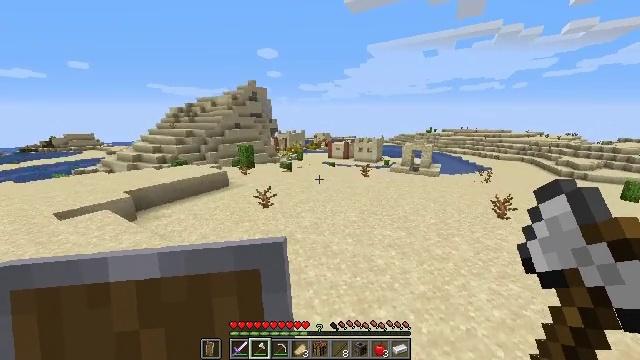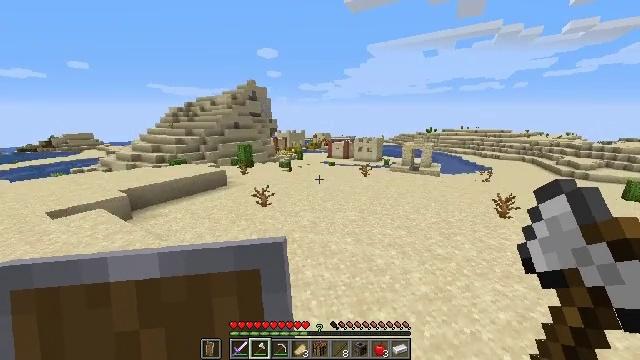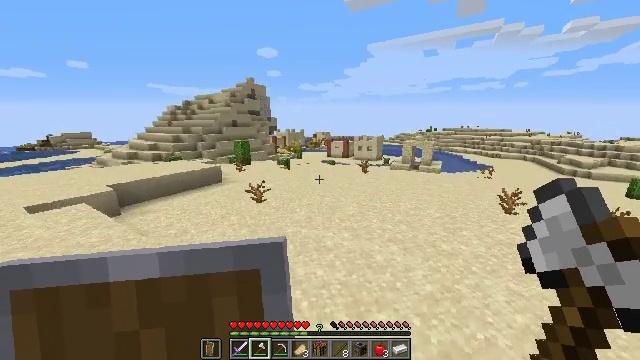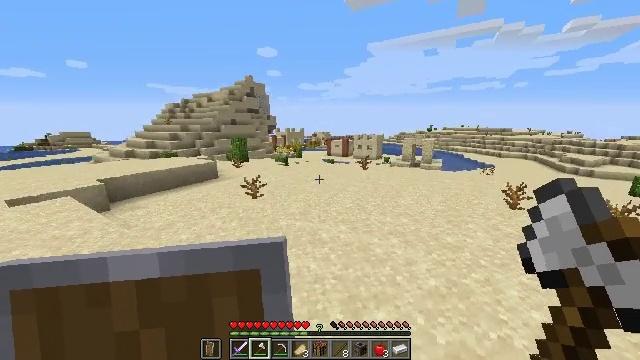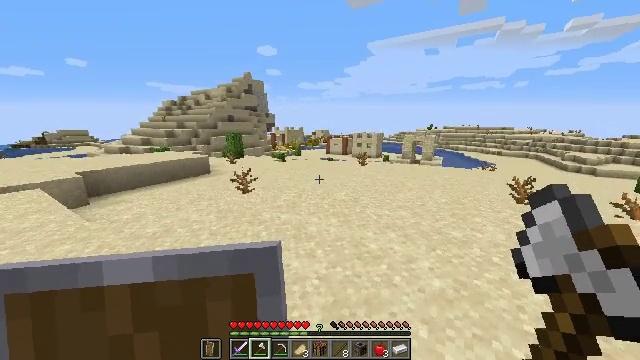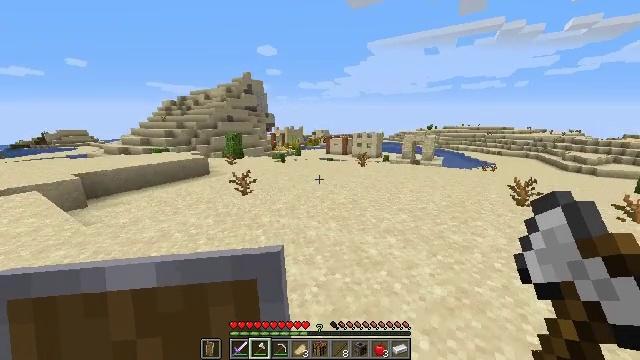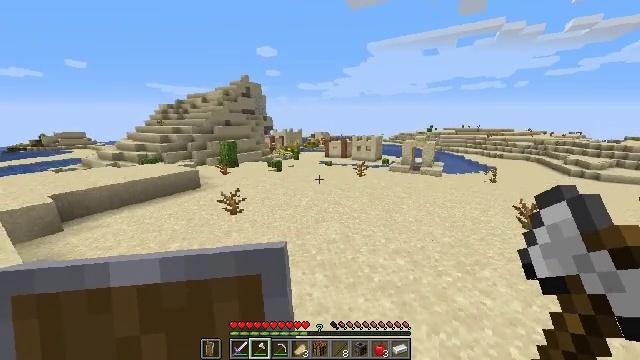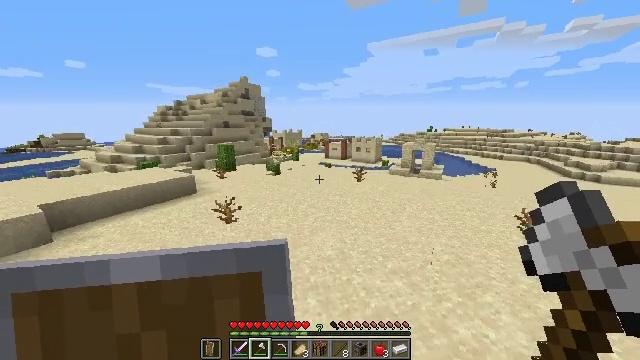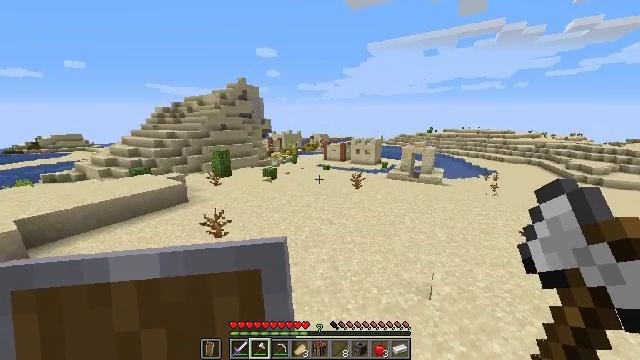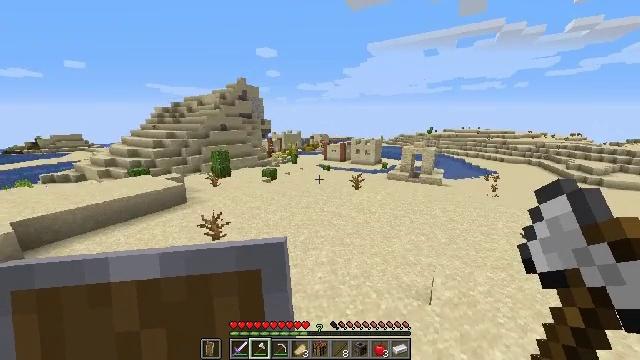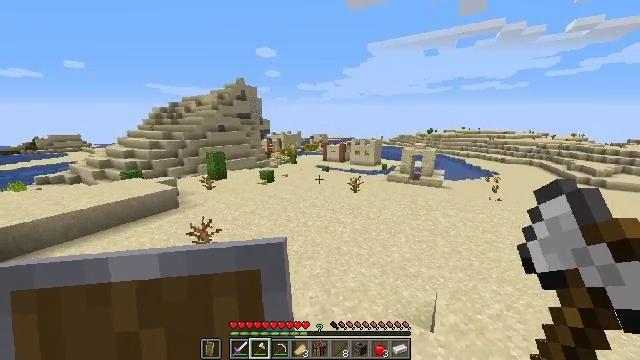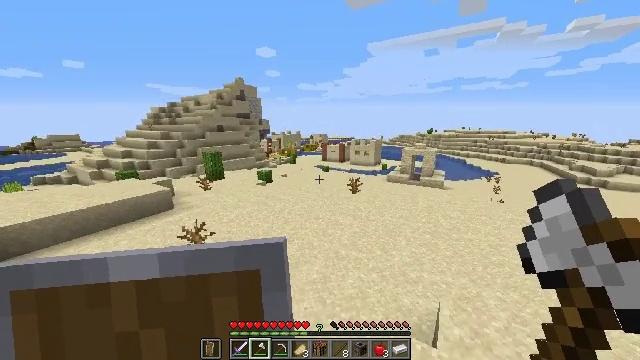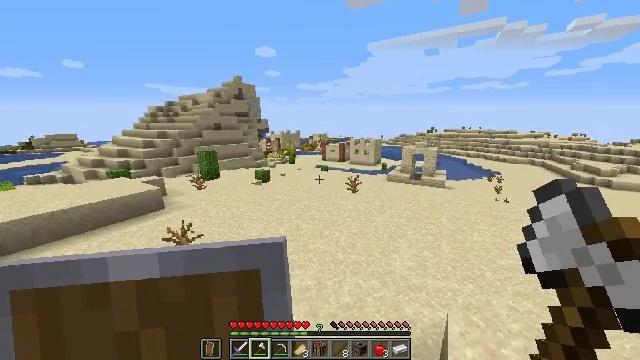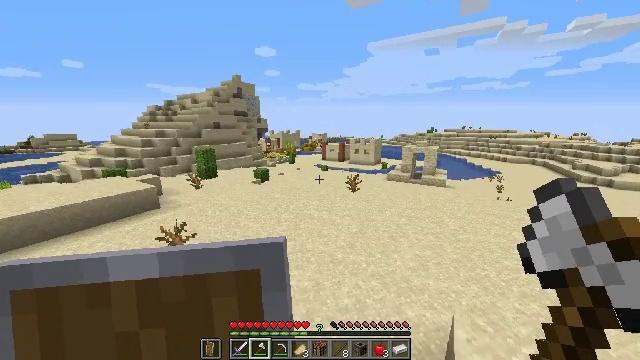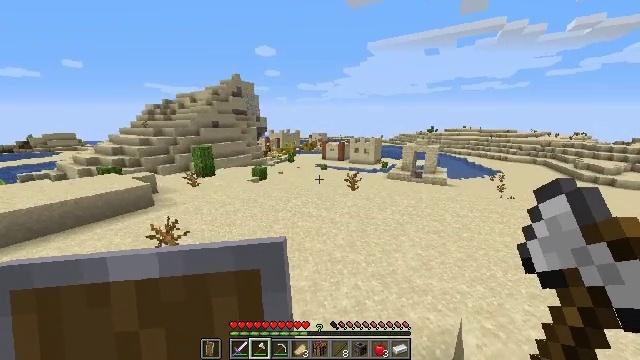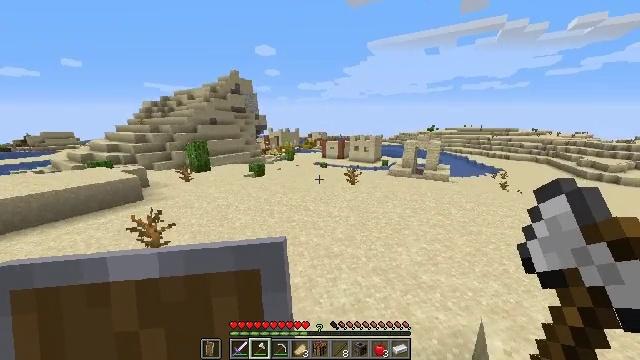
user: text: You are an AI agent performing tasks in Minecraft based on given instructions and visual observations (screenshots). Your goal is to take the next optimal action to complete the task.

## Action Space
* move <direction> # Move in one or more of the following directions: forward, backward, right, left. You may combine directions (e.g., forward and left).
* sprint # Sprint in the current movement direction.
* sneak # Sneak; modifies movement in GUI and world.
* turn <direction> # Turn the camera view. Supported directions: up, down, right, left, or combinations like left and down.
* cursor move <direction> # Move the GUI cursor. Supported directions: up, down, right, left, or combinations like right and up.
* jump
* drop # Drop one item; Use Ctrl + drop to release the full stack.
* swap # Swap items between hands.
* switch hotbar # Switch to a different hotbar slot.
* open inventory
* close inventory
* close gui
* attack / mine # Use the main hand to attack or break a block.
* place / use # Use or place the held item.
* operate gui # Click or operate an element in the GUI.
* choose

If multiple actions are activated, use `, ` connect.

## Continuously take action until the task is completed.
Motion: motion action
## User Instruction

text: Cut down the sugar cane stalks.
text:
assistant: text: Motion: move forward and move right, sprint, jump
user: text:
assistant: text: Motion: move forward and move right, sprint, jump
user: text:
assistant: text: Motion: move forward and move right, sprint, jump
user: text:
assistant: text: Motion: move forward and move right, sprint, jump
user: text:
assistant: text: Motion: move forward and move right, sprint, jump
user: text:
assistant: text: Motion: move forward and move right, sprint, jump
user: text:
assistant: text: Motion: move forward and move right, sprint, jump
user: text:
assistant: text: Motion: move forward, sprint, jump
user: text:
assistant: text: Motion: move forward, sprint, jump
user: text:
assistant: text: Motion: move forward, sprint, jump
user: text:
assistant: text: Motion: move forward, sprint, jump
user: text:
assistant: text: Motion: move forward, sprint, jump
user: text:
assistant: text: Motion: move forward, sprint, jump
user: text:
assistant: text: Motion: move forward, sprint, jump
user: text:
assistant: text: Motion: move forward, sprint, jump
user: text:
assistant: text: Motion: move forward, sprint, jump
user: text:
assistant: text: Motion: move forward, sprint, jump
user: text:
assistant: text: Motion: move forward, sprint, jump
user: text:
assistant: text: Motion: move forward, sprint, jump
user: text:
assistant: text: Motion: move forward, sprint, jump
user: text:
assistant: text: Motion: move forward, sprint, jump
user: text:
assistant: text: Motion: move forward, sprint, jump
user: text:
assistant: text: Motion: move forward, sprint, jump
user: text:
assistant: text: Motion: move forward, sprint, jump
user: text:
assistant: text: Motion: move forward, sprint, jump
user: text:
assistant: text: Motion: move forward, sprint, jump
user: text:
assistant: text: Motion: move forward, sprint, jump
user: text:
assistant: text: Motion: move forward, sprint, jump
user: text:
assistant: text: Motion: move forward, sprint, jump
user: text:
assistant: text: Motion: move forward, sprint, jump